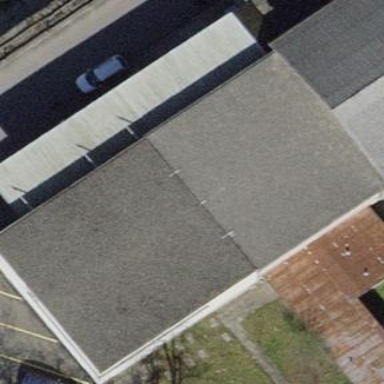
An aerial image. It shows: View of roof of building.